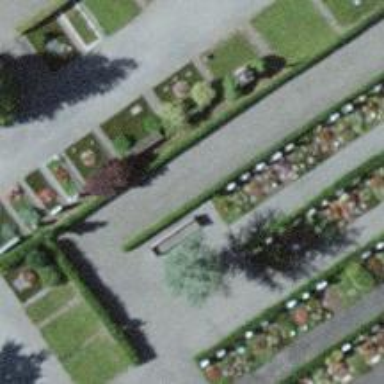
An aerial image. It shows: Bench for seating.